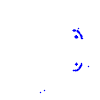
Particle: proton